Question: I'm encountring this error :

When I try to execute this code :
'''
db = new MyModelContainer();
var _projets = from d in db.Projets
select d;
string toto = string.Empty;
foreach (var projet in _projets)
{
toto += projet.Adresse;
}
'''
This is my App.Config file :
'''
<connectionStrings>
<add ... ;Data Source=|DataDirectory|\Database\db.sdf; />
</connectionStrings>
'''
I created the database in a folder called 'Database/' in the root folder of the app.
To resolve the problem, I have to move the database to 'bin/Debug/Database/db.sdf'
What I sould change in the the connectionString to make it point to the other folder ?
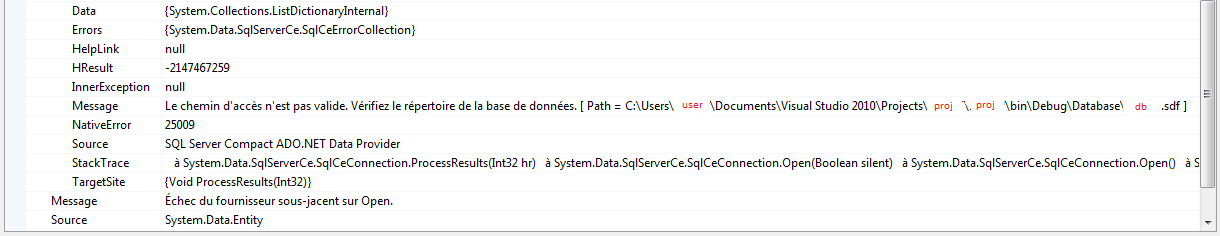
Answer: Just put full path to the database file in your connectionn string